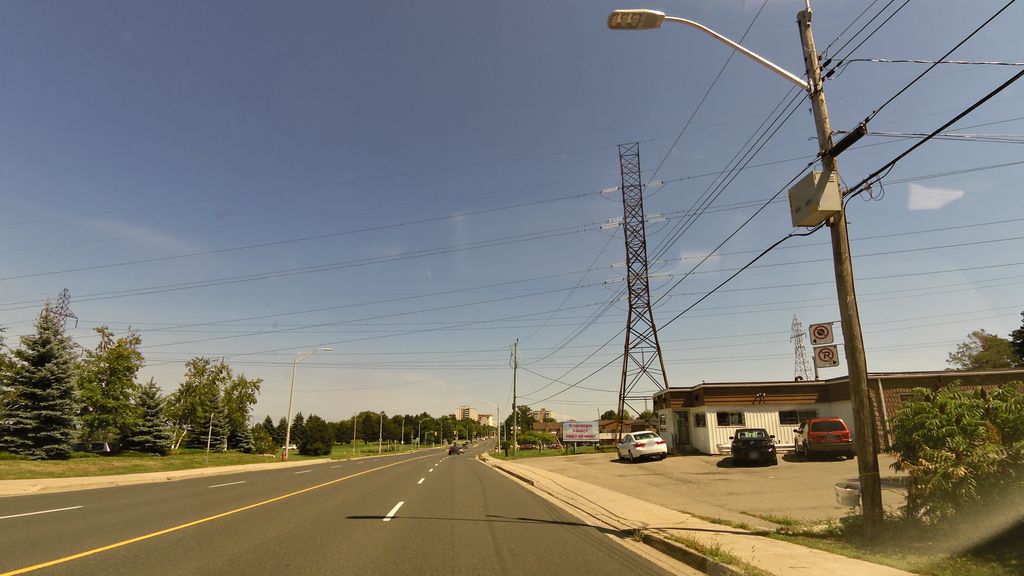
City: hamilton